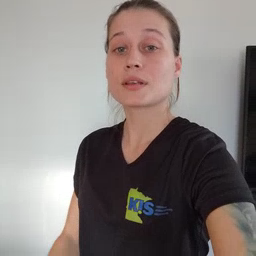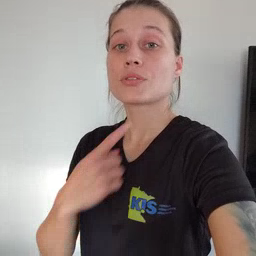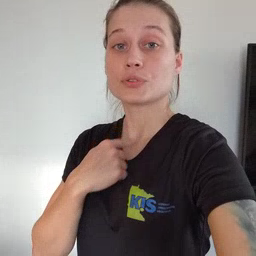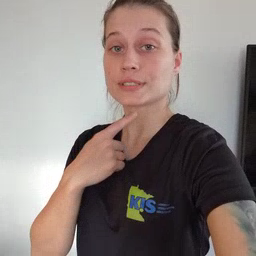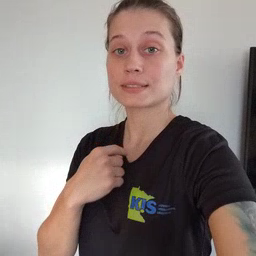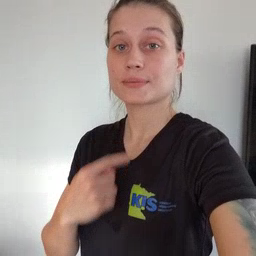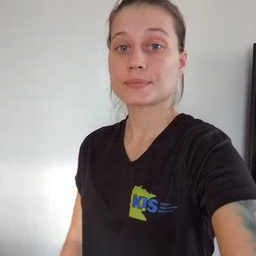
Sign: thirsty